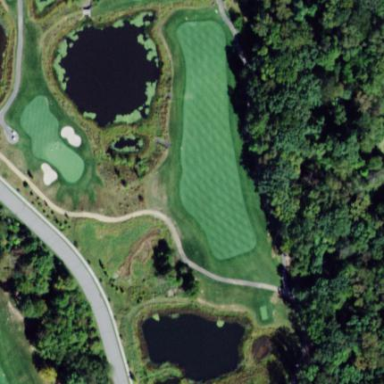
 place for golfing and leisure activities."